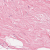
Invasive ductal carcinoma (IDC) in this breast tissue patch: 0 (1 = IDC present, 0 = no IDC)